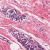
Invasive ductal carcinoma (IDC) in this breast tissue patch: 0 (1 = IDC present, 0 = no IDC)